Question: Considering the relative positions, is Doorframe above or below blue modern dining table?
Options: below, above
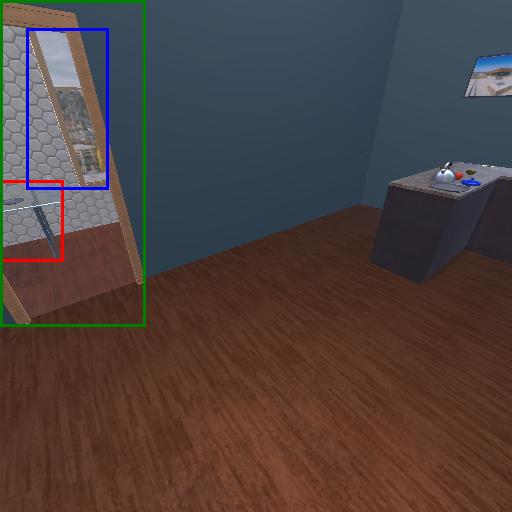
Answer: below